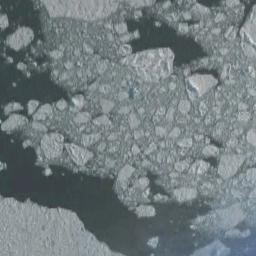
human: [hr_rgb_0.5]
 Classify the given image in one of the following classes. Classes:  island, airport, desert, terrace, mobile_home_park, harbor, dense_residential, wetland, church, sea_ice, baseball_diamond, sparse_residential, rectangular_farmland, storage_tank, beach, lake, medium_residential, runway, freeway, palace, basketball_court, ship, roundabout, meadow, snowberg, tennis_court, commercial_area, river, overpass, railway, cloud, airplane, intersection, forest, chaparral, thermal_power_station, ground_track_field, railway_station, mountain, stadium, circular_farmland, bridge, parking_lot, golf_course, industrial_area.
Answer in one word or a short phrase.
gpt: sea_ice